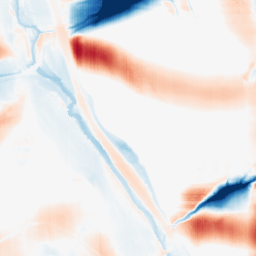
Category: morphological
Decomposition family: morphological_square
Decomposition parameters: operation: average
size: 50
Upsampling method: lanczos
Upsampling parameters: scale: 8
Upsampling scale: 8